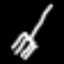
Label: fork